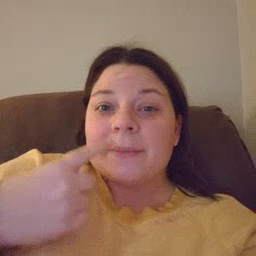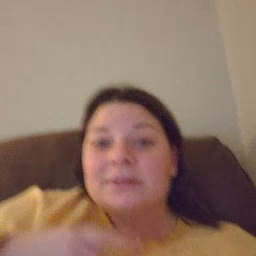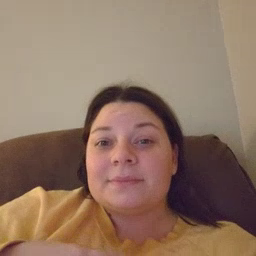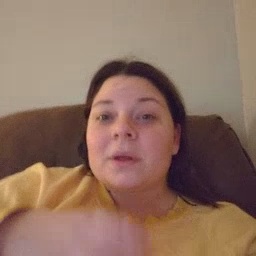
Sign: lips